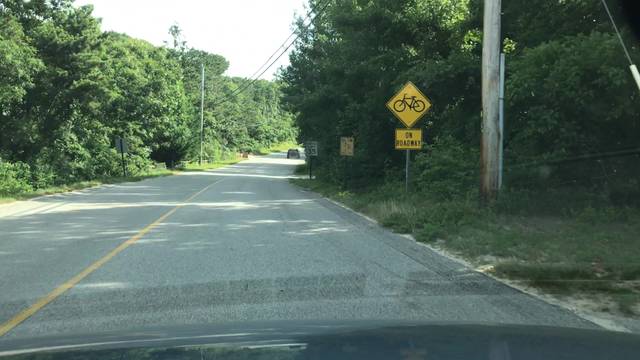
Region: United States
Coordinates: 42.022, -70.072